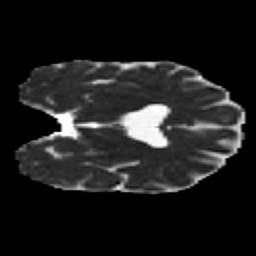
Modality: MD
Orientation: coronal
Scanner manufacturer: ge
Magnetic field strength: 3 T
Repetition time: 17 s
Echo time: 0.0864 s